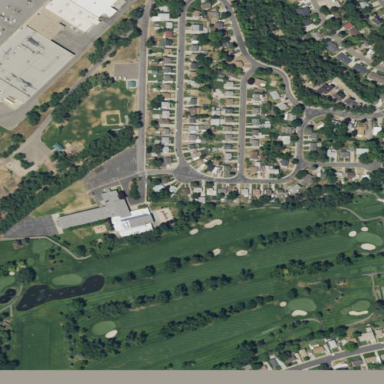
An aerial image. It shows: Golf course surrounded by greenery.